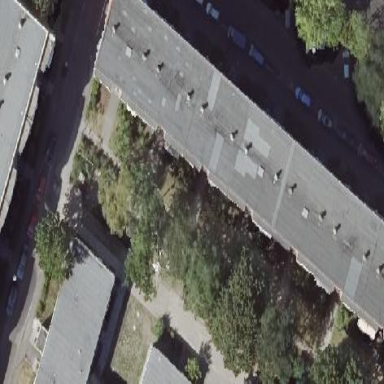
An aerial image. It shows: Flat-roofed apartment building.